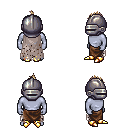
a pixel art fantasy rpg character, male body template, dark elf, purple skin, gray tattered cape, robe skirt, white blonde mohawk hairstyle, metal helm, gold boots, four views (front, back, left, right), 2x2 character sprite sheet, small pixel art, hard edges, no anti-aliasing